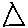
Label: triangle